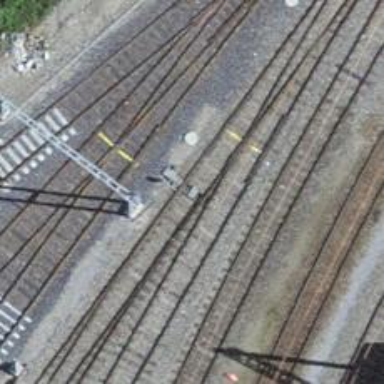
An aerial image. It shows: Railway switch.